Field crop: tomato
Growth stage: 1
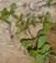
Species: portulaca